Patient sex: F
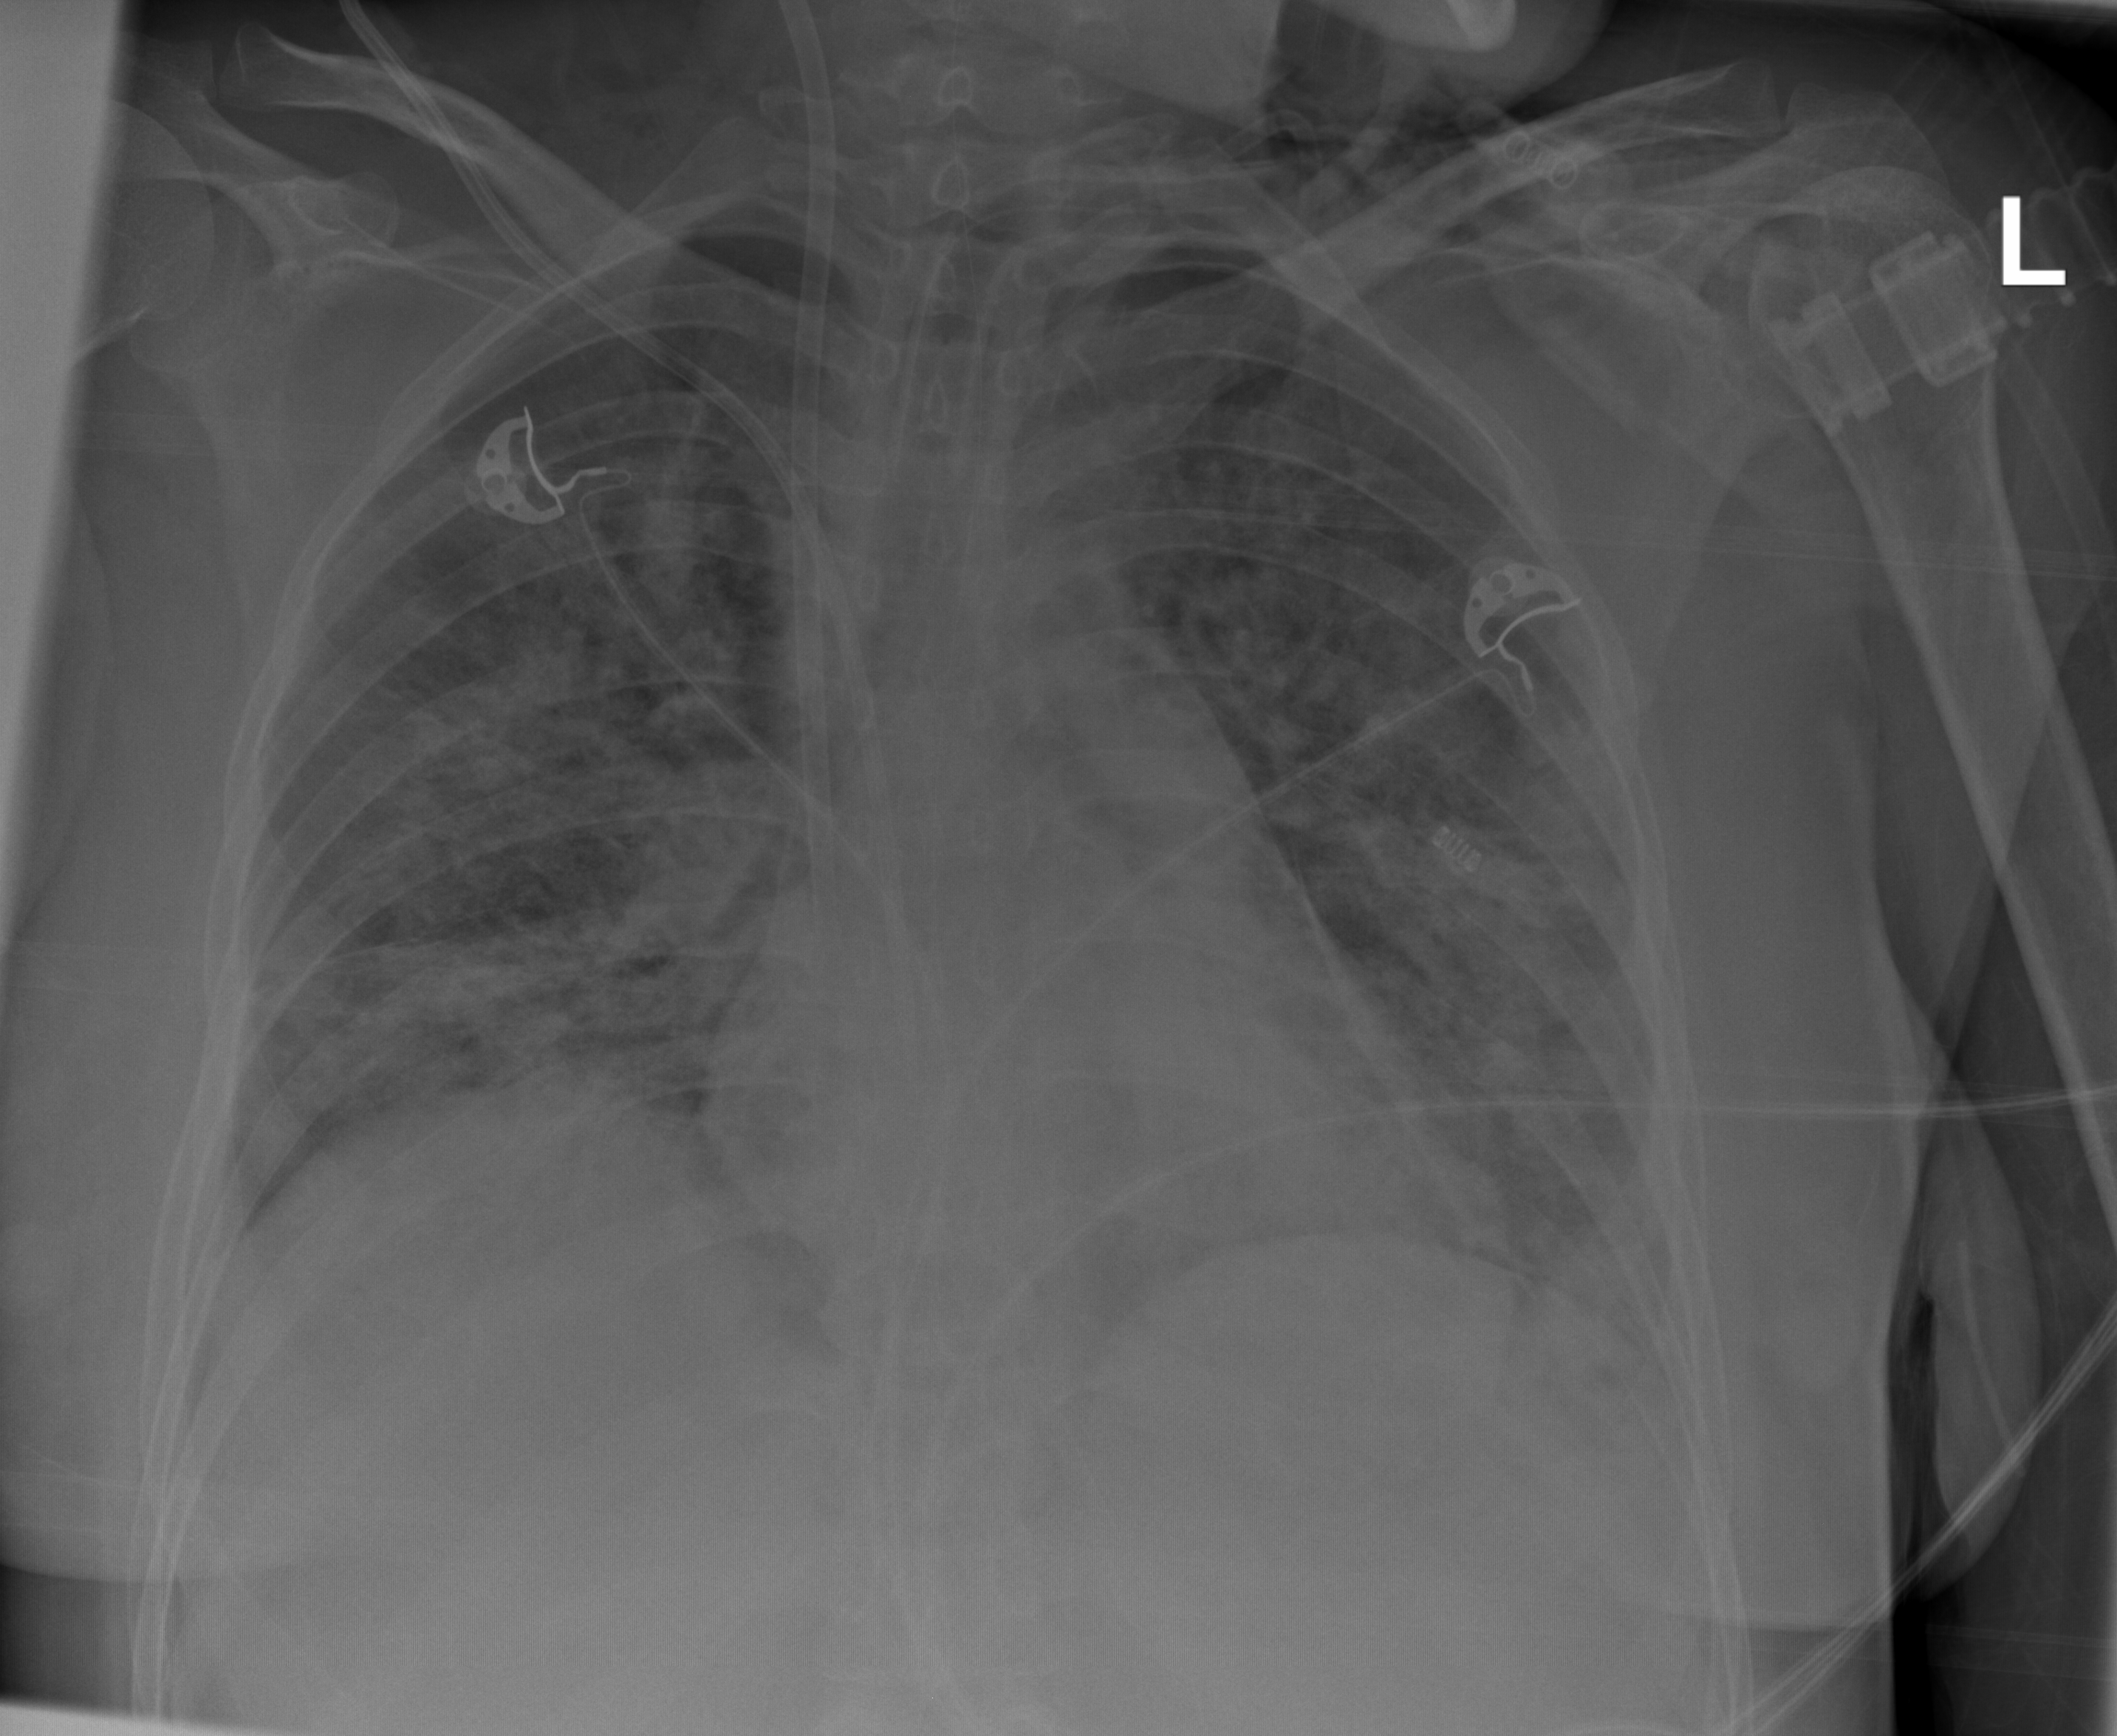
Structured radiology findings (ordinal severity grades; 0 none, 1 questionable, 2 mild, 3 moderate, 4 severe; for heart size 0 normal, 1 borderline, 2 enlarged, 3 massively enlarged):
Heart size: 0
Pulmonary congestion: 0
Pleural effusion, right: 0
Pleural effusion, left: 2
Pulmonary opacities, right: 3
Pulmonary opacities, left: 3
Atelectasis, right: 2
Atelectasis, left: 2